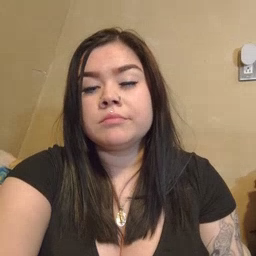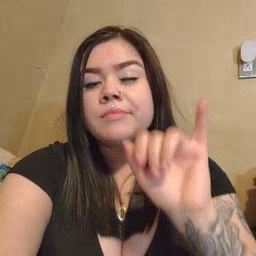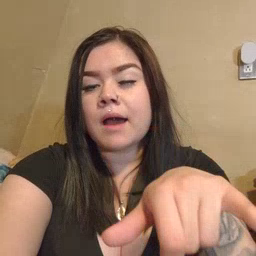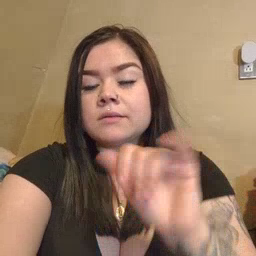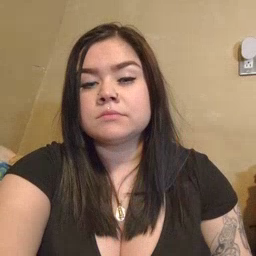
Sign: that